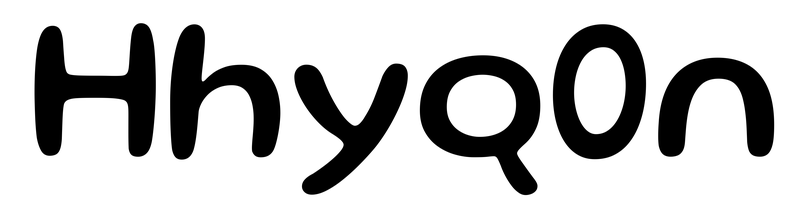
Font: Gluten_Regular